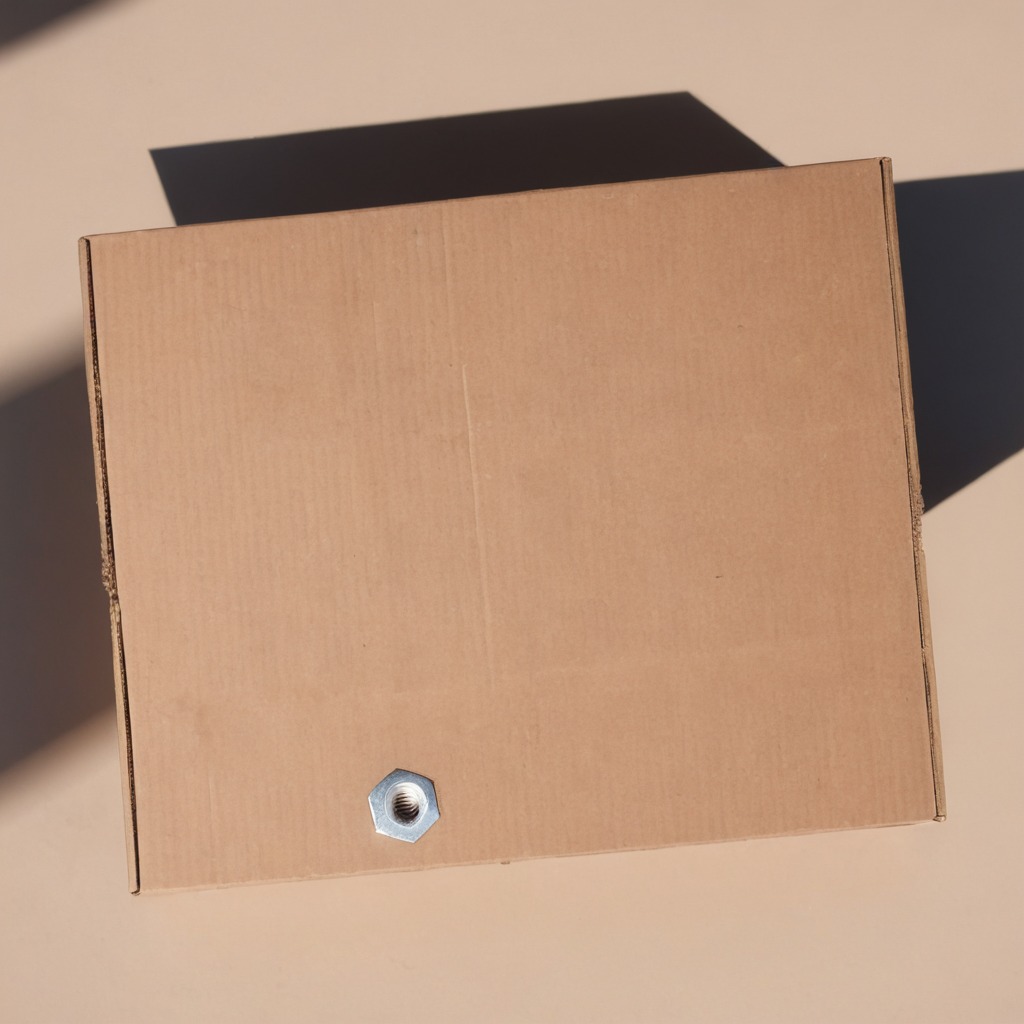
A metal nut lies on a clean dry cardboard box surface in an outdoor workshop during daytime bright natural light soft shadows slightly creased but